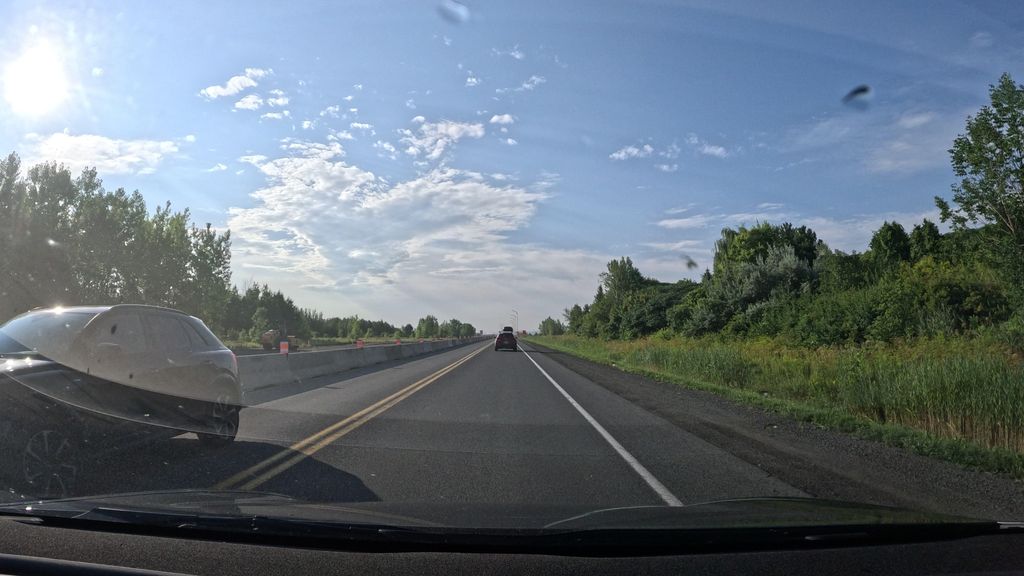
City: montreal